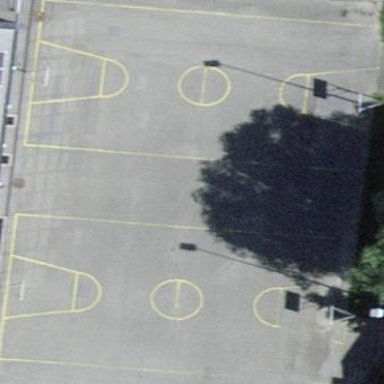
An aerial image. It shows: Asphalt handball pitch.